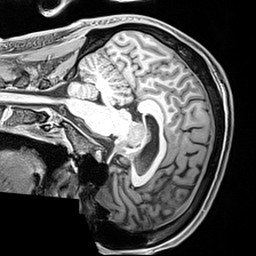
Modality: T1w
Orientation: sagittal
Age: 34
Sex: male
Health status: healthy
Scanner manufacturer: siemens
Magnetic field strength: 3 T
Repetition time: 2.4 s
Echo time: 0.00217 s